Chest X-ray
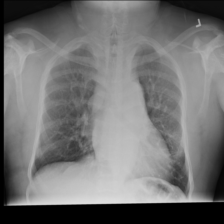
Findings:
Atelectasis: negative
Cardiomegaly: positive
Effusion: negative
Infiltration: negative
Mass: negative
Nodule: negative
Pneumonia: negative
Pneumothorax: negative
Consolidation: negative
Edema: negative
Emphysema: negative
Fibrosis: negative
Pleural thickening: negative
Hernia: negative